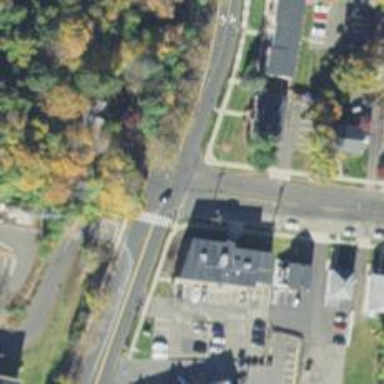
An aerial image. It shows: Marked crossing on the road.